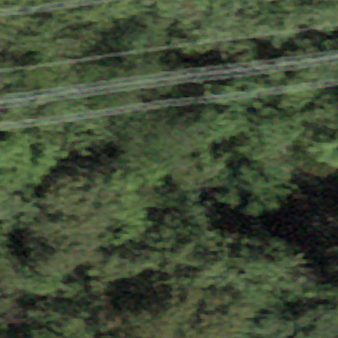
Label: other